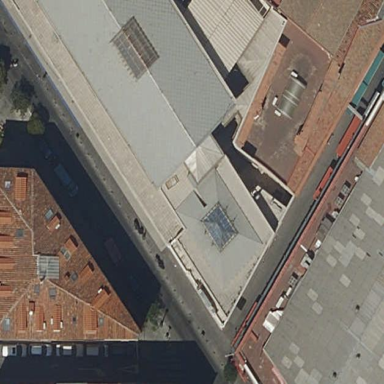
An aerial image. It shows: Cinema building.